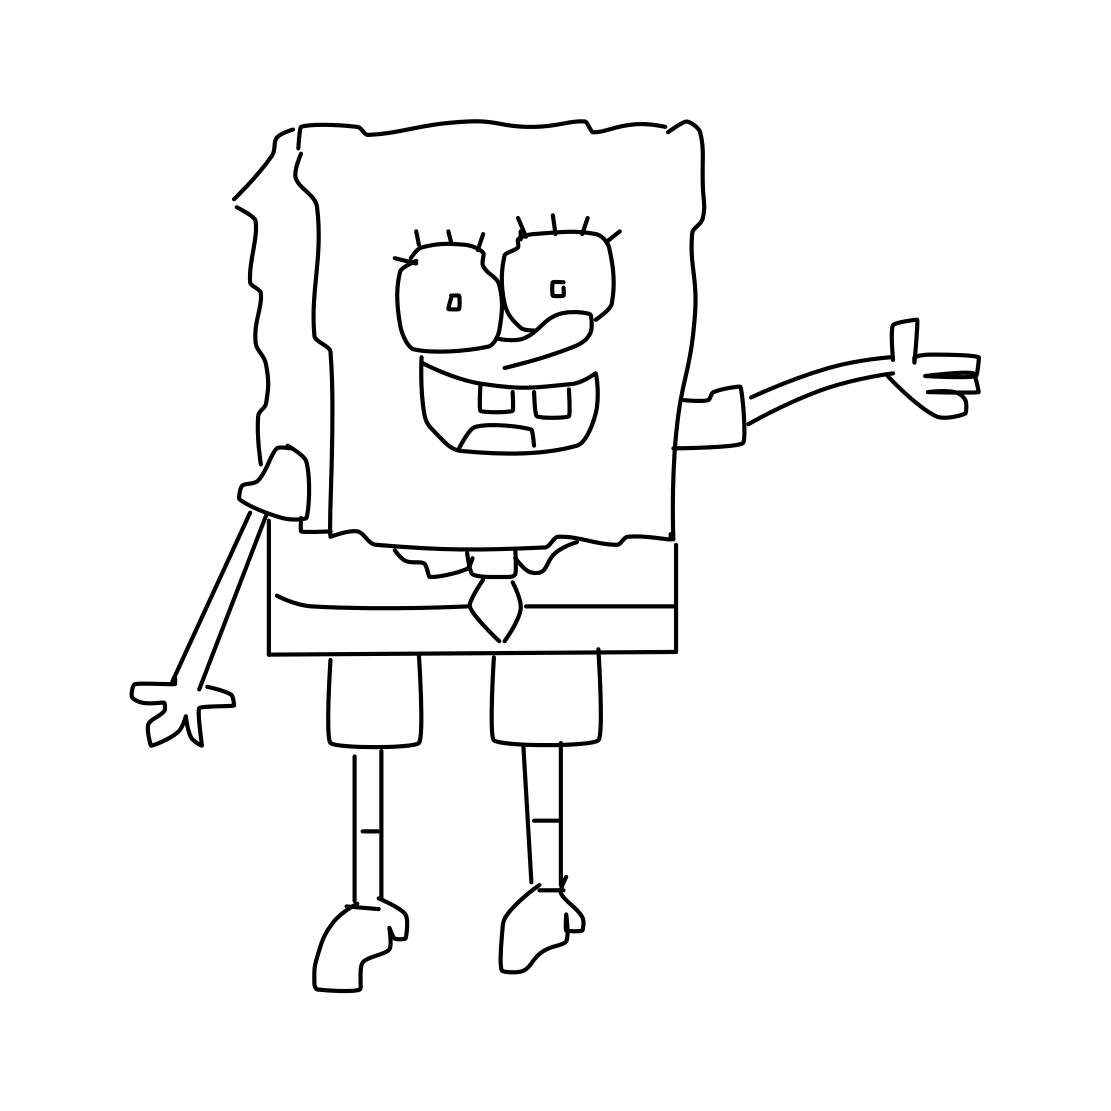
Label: sponge bob